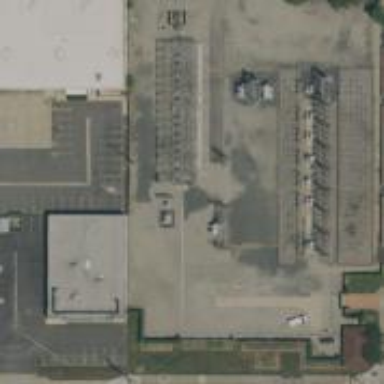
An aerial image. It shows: Outdoor distribution substation.